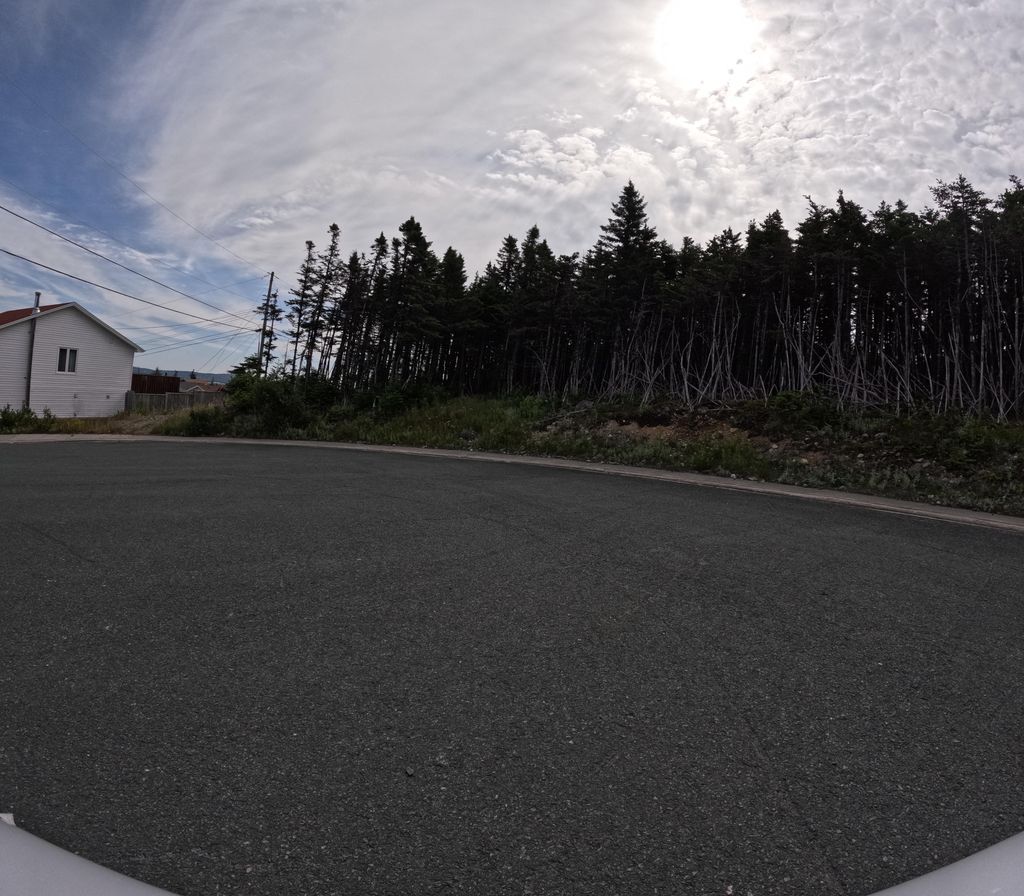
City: st_johns